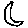
Label: moon